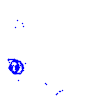
Particle: electron